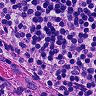
Metastatic tissue present: no